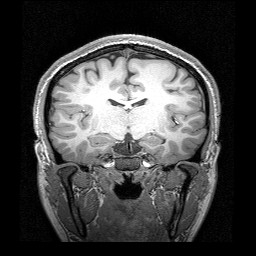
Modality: T1w
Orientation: sagittal